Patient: sex M, age 60
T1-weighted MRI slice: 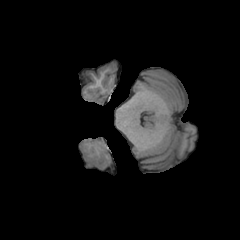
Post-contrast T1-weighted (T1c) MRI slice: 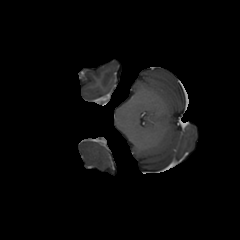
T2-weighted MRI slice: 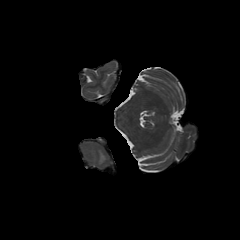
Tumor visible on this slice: yes
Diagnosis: Glioblastoma, IDH-wildtype
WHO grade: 4